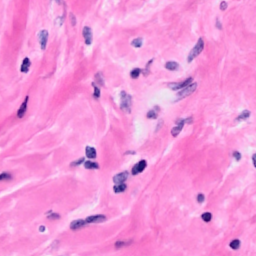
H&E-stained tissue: Breast